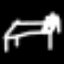
Label: bed